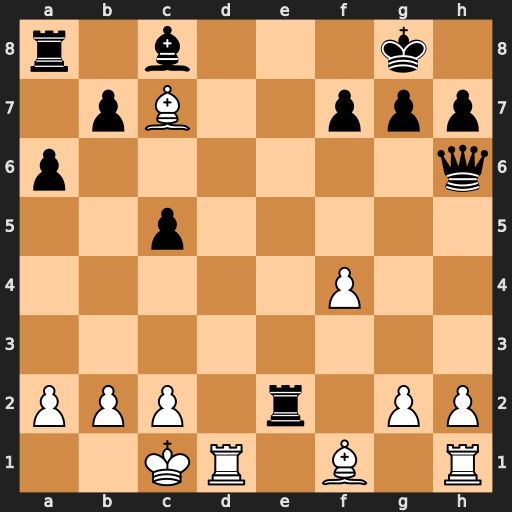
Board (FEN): r1b3k1/1pB2ppp/p6q/2p5/5P2/8/PPP1r1PP/2KR1B1R
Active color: w
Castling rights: -
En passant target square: -
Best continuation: Rd8+ Re8 Rxe8#